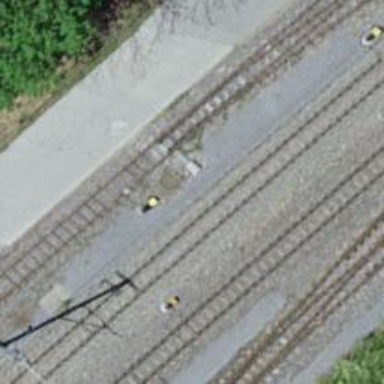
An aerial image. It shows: Railway switch.